Question: <URL> says that I have to add the following code:
'''
"jupyter.experiments.optOutFrom": ["NativeNotebookEditor"]
'''
in my 'settings.json' file like so

But it doesn't work, even after removing
'''
"workbench.editorAssociations": {"*.ipynb": "jupyter-notebook"}
'''
Does anybody know how to solve this?
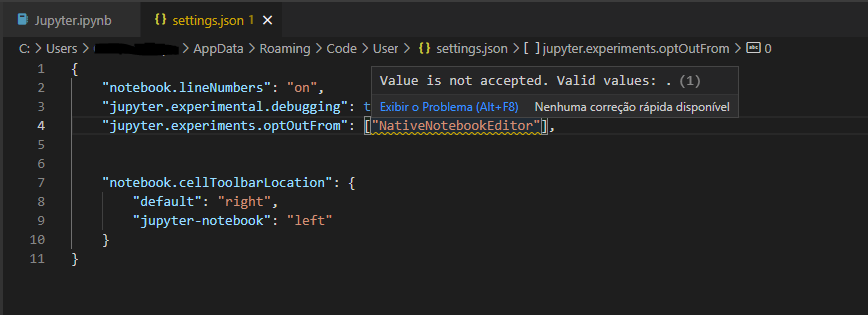
Answer: It seems has been removed:
> This is by design. The Native Notebook editor is no longer an
experiment. Sorry we didn't tell you.
refer to <URL>